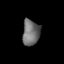
Tissue: lung
Cell type: Others
Senescence score: 0.2308
Nuclear area (px): 429
Mean DAPI intensity: 112.769